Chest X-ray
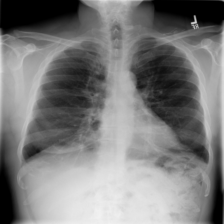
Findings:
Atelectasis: negative
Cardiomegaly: negative
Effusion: negative
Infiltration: negative
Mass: negative
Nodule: negative
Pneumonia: negative
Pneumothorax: negative
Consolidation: negative
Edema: negative
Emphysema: negative
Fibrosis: negative
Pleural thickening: negative
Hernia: negative